Interaction volume radius: 5 \u00c5
Interaction volume height: 10 \u00c5
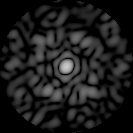
Disorder parameter: 0.8051